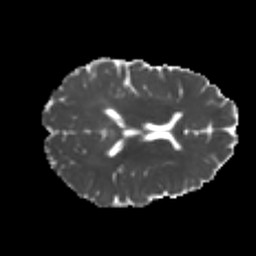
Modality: MD
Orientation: axial
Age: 22
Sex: female
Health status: healthy
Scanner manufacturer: philips
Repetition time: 7.384 s
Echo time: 0.08599 s